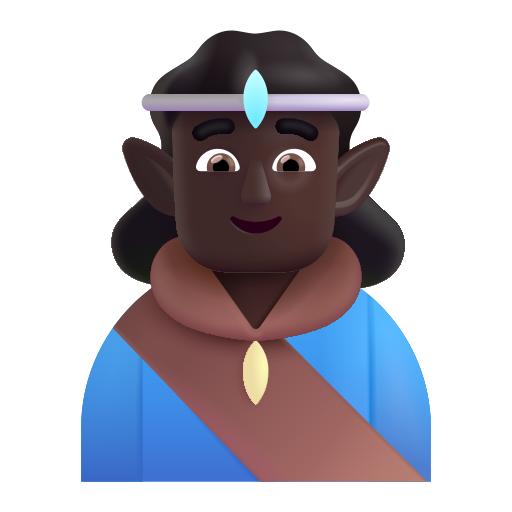
man elf color dark